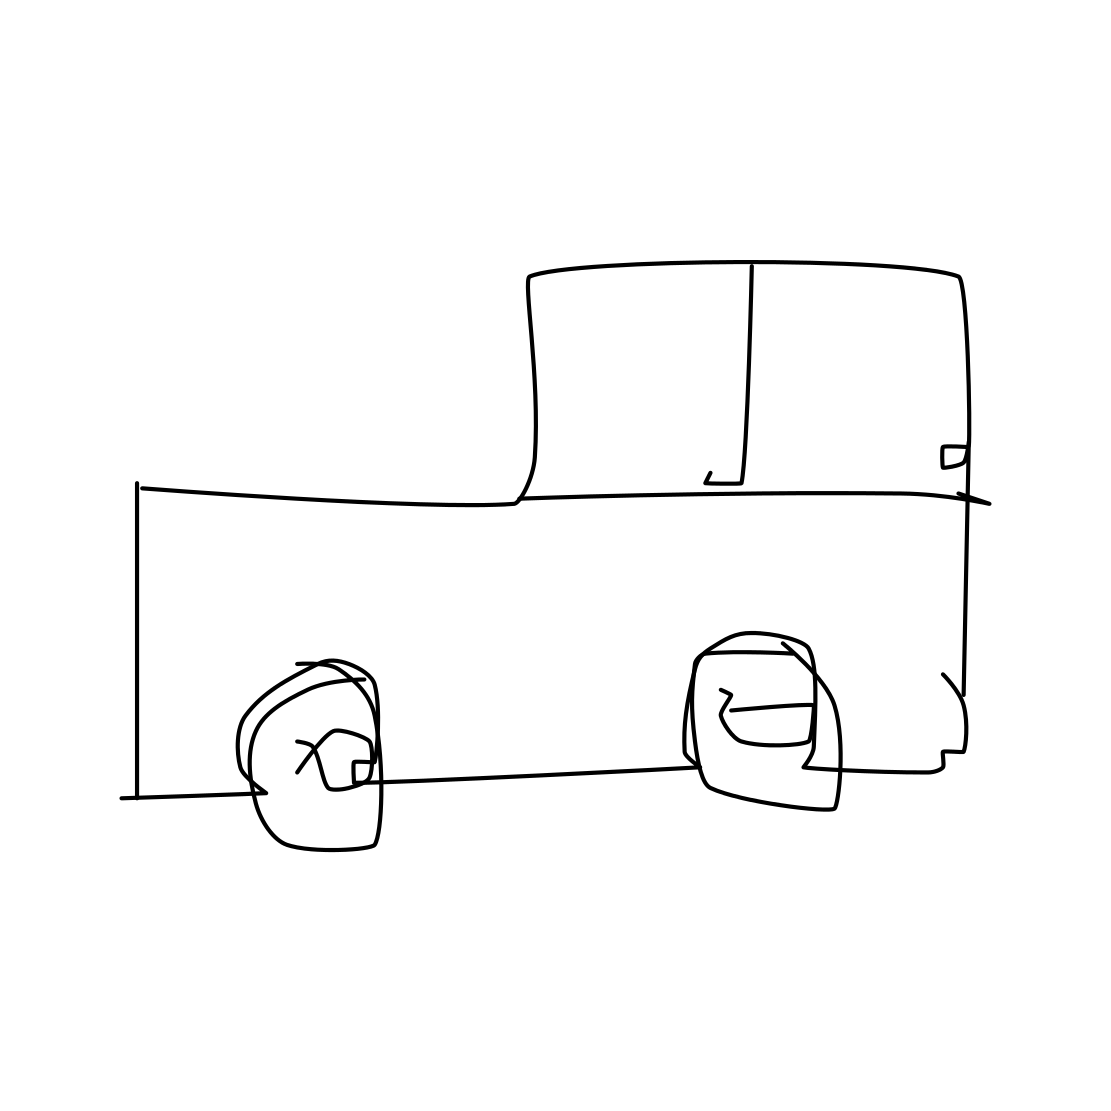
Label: truck